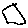
Label: hexagon